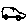
Label: car